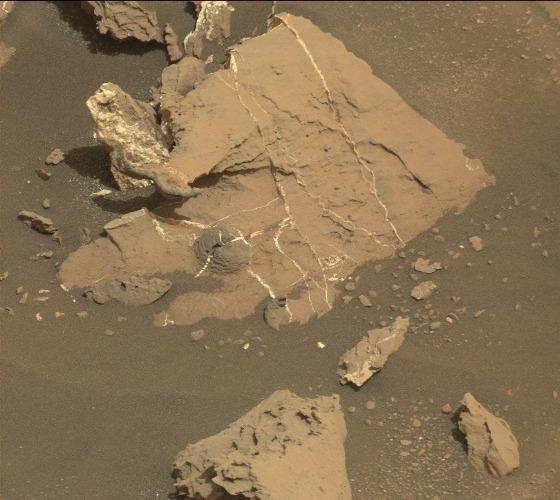
Terrain classes present: Bedrock, Gravel / Sand / Soil, Rock, Shadow